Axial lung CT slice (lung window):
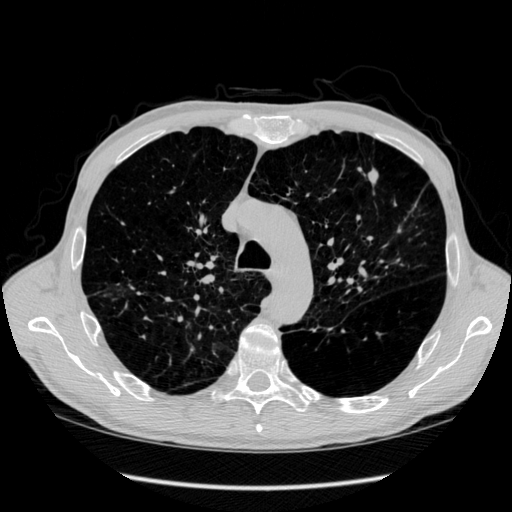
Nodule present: yes
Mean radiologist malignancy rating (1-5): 4